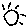
Label: sun